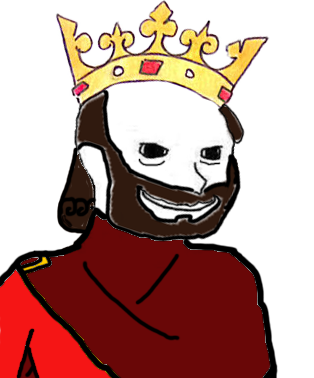
Label: 5_Oomer